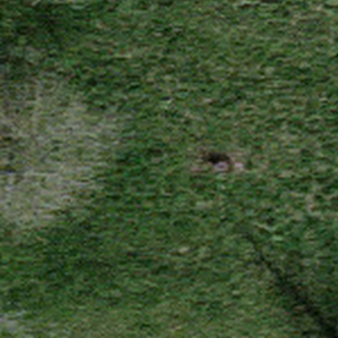
Label: other